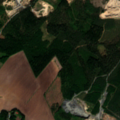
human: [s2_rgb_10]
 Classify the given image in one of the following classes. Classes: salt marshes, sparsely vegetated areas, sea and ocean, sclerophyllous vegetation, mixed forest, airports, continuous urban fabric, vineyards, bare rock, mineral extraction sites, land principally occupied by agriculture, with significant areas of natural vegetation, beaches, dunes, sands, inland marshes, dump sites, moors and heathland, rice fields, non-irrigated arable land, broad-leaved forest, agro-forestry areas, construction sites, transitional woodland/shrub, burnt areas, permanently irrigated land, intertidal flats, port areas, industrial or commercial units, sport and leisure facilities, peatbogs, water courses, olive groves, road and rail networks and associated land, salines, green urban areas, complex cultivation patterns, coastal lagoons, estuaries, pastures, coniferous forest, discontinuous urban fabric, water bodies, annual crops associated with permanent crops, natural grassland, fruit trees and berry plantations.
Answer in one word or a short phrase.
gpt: mineral extraction sites, non-irrigated arable land, coniferous forest, mixed forest